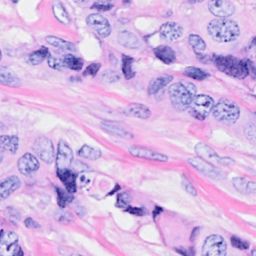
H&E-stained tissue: Breast